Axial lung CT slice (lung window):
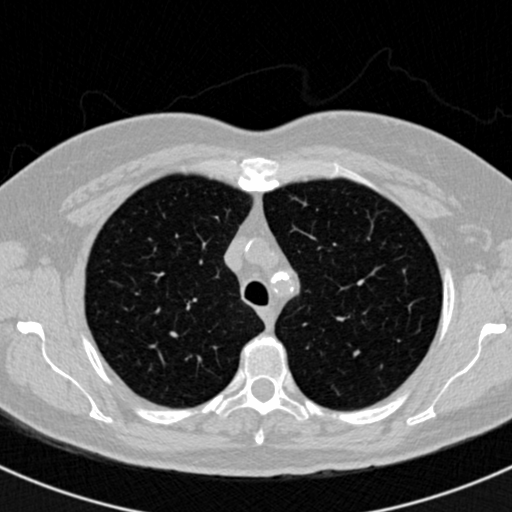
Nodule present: no